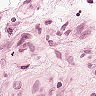
Metastatic tissue present: yes